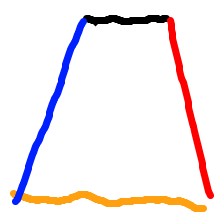
Shape: trapezoid